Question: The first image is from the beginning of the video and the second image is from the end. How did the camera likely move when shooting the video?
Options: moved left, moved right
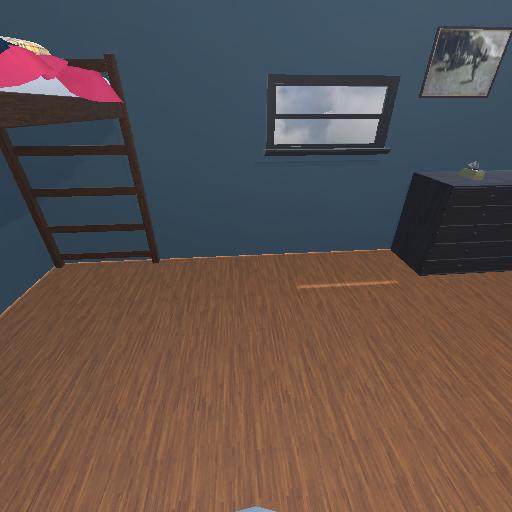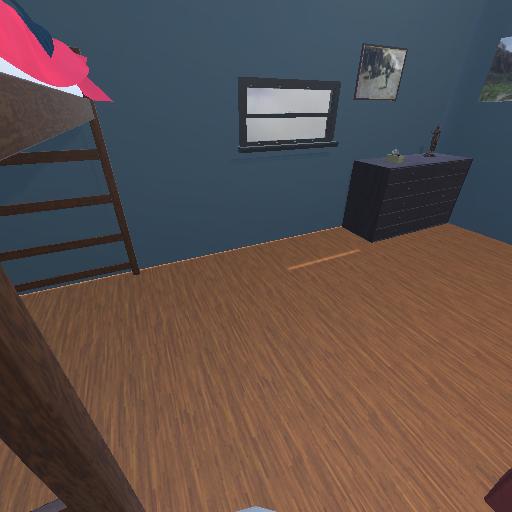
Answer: moved left